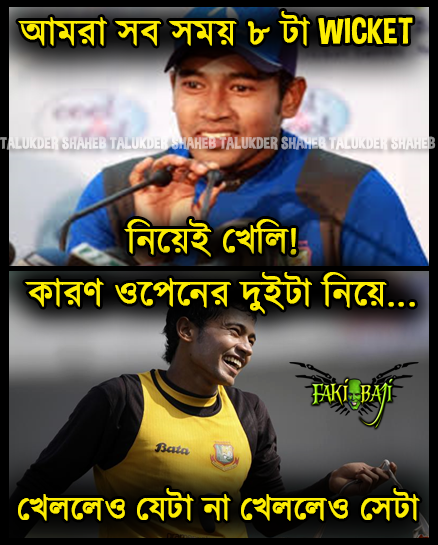
Caption: আমার সব সময় ৮ টা Wicket নিয়েই খেলি!  কারণ ওপেনের দুইটা নিয়ে... খেললেও যেটা না খেললেও সেটা
Label: non-hate